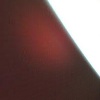
Label: sunburn